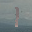
Label: 1